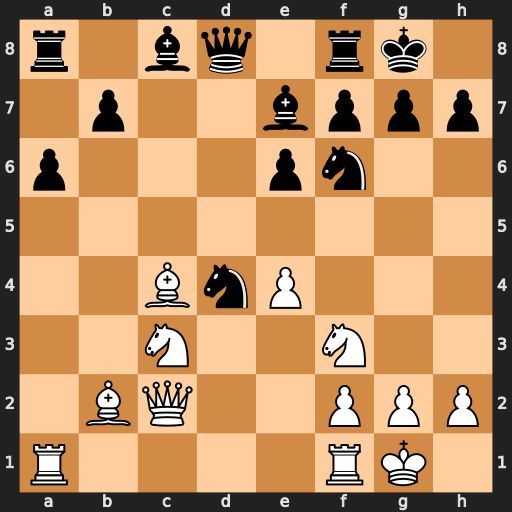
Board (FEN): r1bq1rk1/1p2bppp/p3pn2/8/2BnP3/2N2N2/1BQ2PPP/R4RK1
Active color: w
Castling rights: -
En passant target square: -
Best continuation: Nxd4 Qxd4 Nd5 exd5 Bxd4